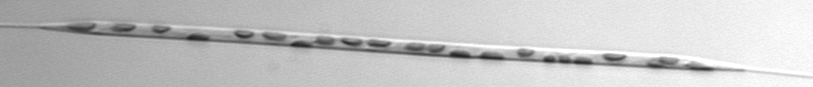
Label: Rhizosolenia